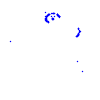
Particle: proton